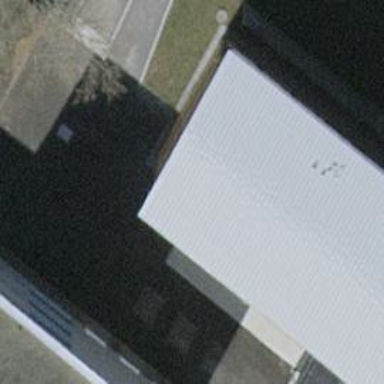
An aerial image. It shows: Kindergarten.